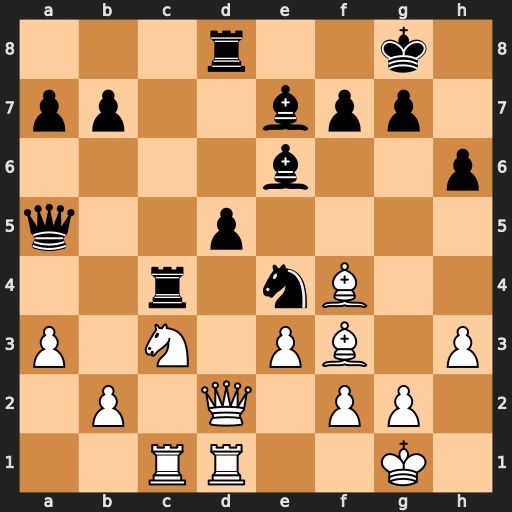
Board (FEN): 3r2k1/pp2bpp1/4b2p/q2p4/2r1nB2/P1N1PB1P/1P1Q1PP1/2RR2K1
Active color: w
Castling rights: -
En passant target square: -
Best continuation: Nxe4 Qxd2 Nxd2 Rxc1 Rxc1